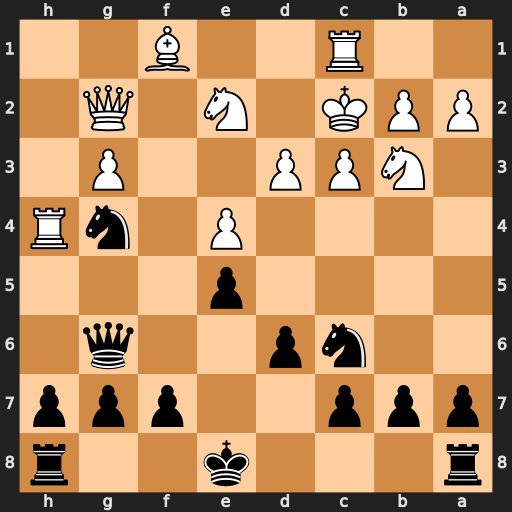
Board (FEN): r3k2r/ppp2ppp/2np2q1/4p3/4P1nR/1NPP2P1/PPK1N1Q1/2R2B2
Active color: b
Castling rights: kq
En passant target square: -
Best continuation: Ne3+ Kb1 Nxg2